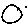
Label: circle